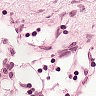
Metastatic tissue present: no